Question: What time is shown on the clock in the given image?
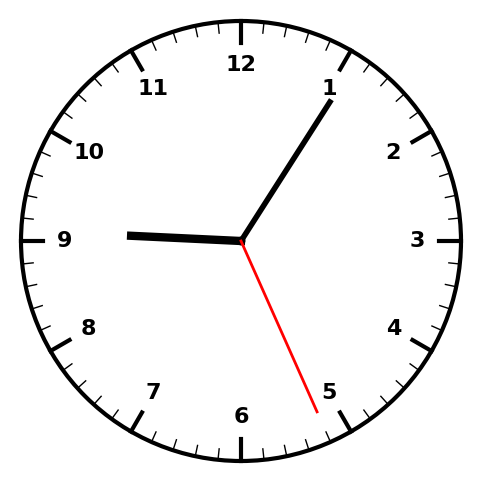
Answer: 09:05:26